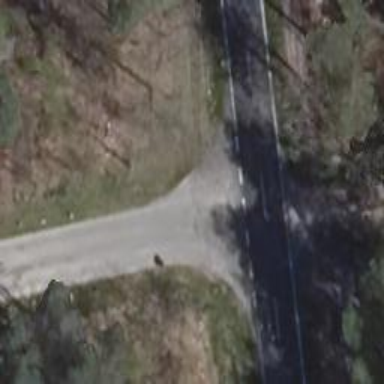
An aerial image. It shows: Road with stop sign.